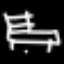
Label: chair